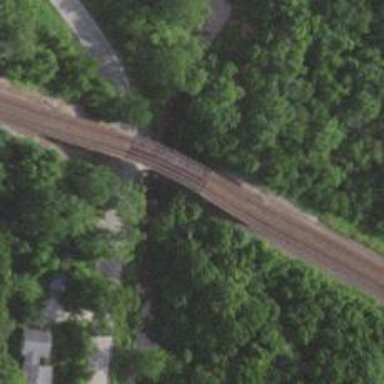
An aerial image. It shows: Railway bridge.